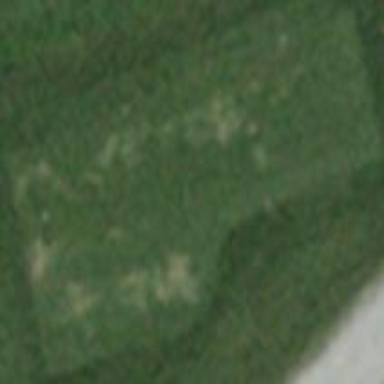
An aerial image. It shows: Grass area designated as golf tee.